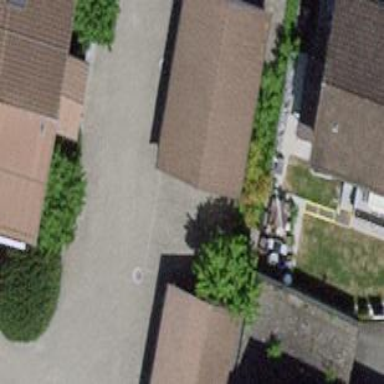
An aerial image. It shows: Carport building.